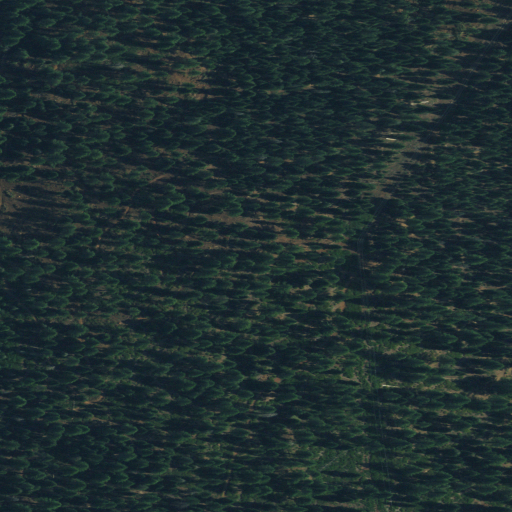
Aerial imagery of mountain in California named Bald Mountain containing only evergreen forest